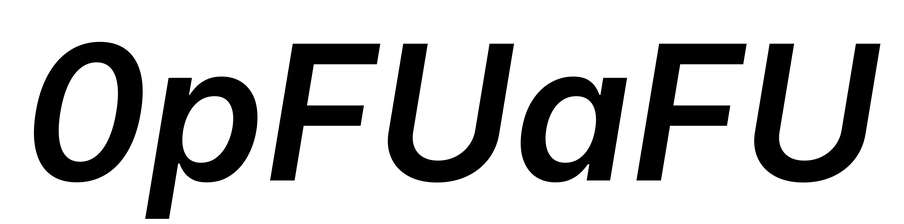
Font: Inter-Italic_SemiBold_Italic